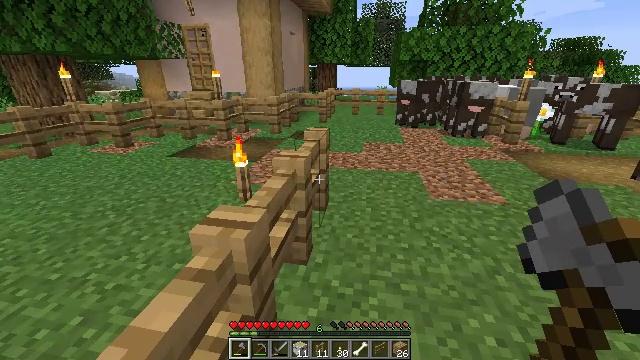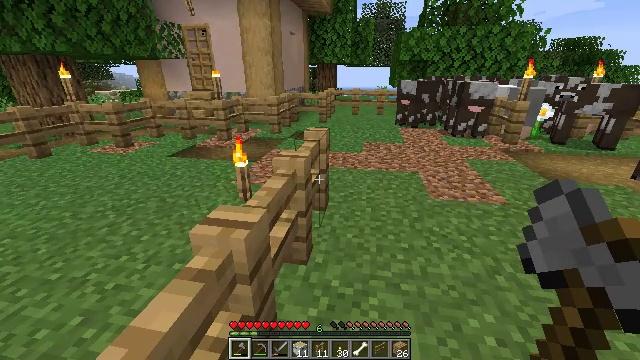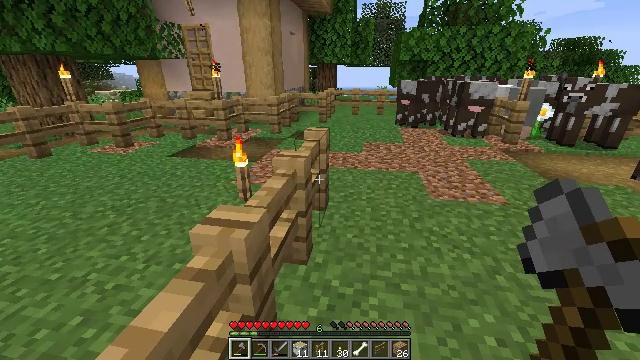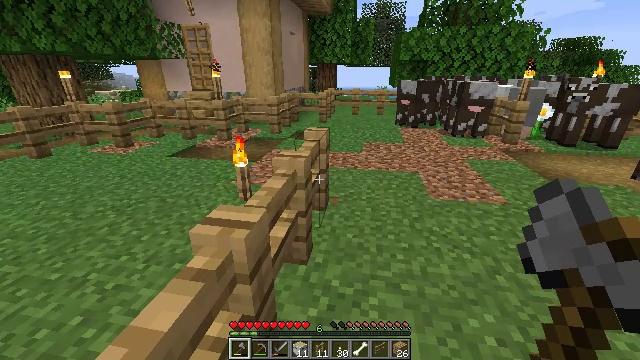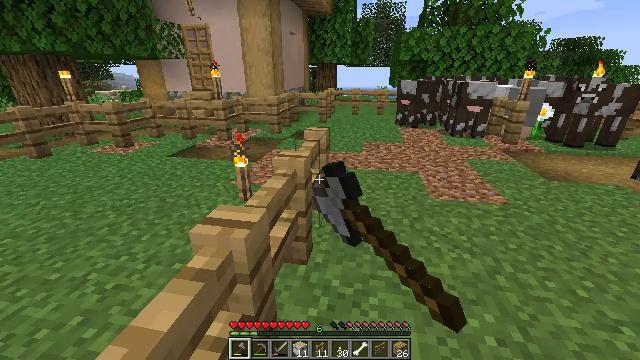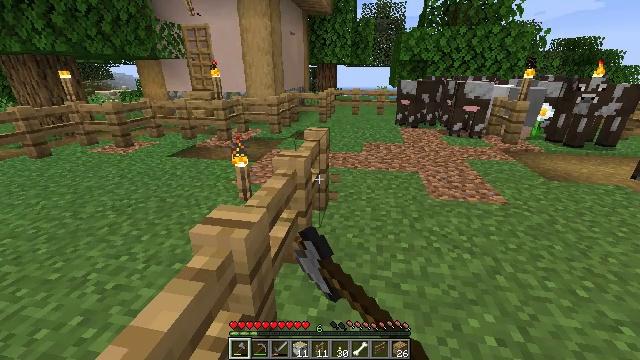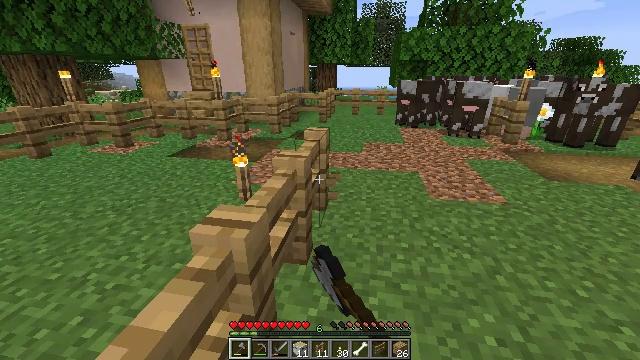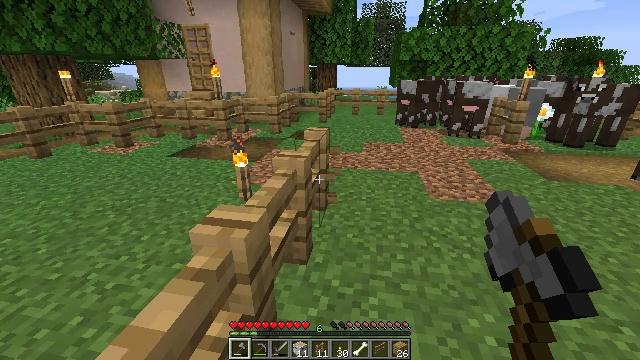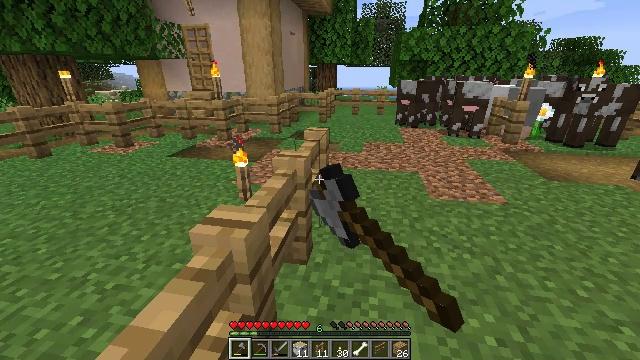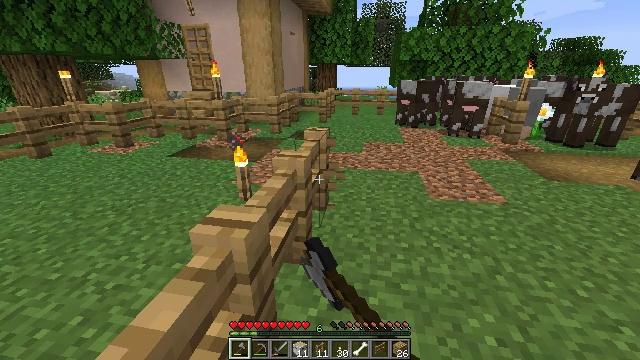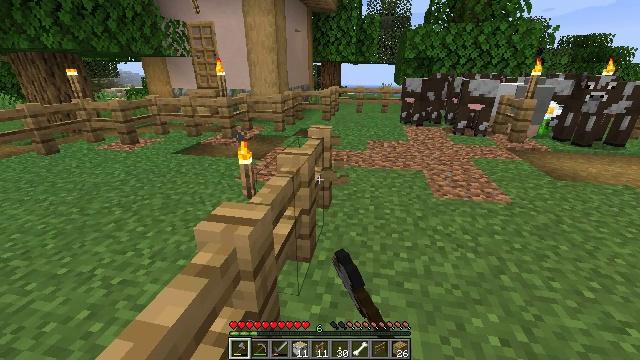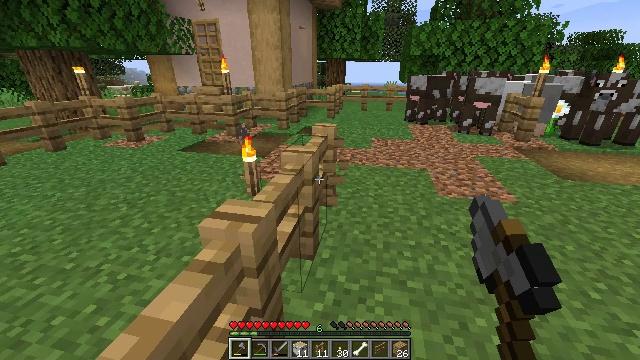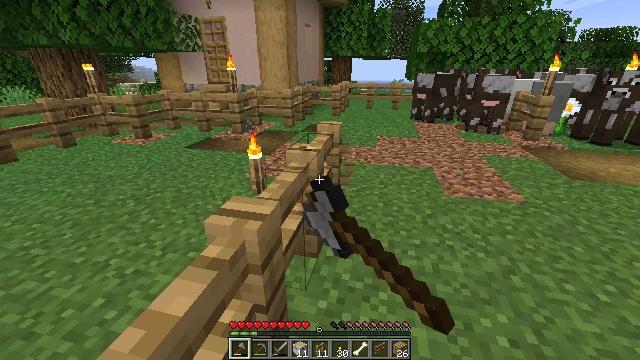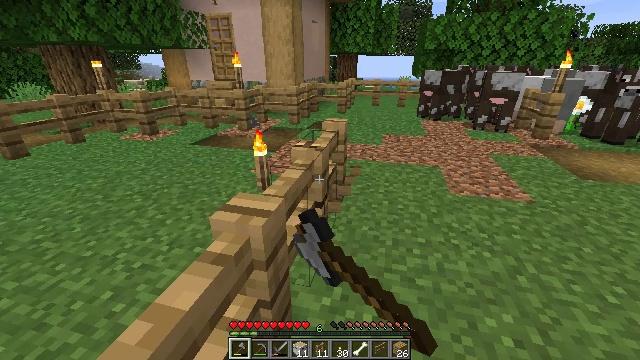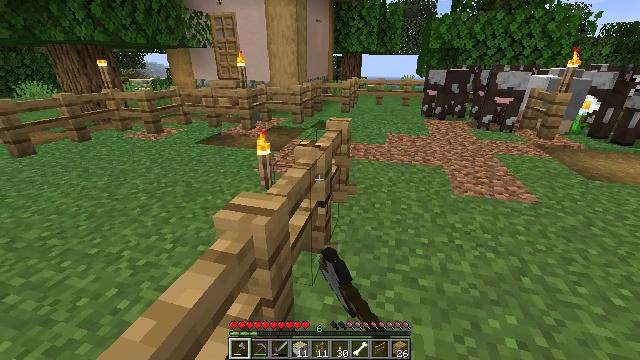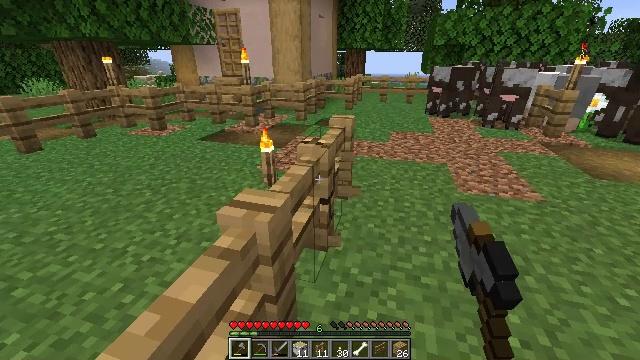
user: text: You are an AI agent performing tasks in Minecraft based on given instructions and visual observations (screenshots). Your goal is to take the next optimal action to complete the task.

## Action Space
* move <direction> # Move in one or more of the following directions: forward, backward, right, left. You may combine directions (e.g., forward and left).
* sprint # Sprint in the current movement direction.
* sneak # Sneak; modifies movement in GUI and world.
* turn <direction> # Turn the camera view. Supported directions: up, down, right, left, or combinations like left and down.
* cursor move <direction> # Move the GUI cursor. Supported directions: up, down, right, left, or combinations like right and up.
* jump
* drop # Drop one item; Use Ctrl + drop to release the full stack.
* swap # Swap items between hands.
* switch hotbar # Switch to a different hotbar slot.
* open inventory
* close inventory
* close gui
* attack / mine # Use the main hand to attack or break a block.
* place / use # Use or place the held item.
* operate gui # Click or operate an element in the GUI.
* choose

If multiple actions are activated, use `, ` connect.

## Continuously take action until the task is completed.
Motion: motion action
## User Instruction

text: Remove the oak fence from its place.
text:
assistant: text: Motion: no_op
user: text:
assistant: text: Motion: no_op
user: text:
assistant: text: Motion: attack / mine
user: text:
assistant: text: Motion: attack / mine
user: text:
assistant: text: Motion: attack / mine
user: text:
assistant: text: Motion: attack / mine
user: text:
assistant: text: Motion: attack / mine
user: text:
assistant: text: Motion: attack / mine
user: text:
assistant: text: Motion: attack / mine
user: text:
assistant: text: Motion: attack / mine
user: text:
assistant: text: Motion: attack / mine
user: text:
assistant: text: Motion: turn left, attack / mine
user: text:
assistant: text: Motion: turn left, attack / mine
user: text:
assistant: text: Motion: attack / mine
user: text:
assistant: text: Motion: attack / mine
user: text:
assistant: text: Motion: attack / mine
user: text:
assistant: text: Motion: attack / mine
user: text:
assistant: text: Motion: attack / mine
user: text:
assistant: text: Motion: attack / mine
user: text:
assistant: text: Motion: attack / mine
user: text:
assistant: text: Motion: attack / mine
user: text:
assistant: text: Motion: attack / mine
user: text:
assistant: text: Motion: attack / mine
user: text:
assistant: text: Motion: attack / mine
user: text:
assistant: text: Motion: attack / mine
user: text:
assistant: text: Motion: attack / mine
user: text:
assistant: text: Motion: attack / mine
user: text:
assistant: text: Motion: attack / mine
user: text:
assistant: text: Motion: attack / mine
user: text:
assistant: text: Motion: attack / mine